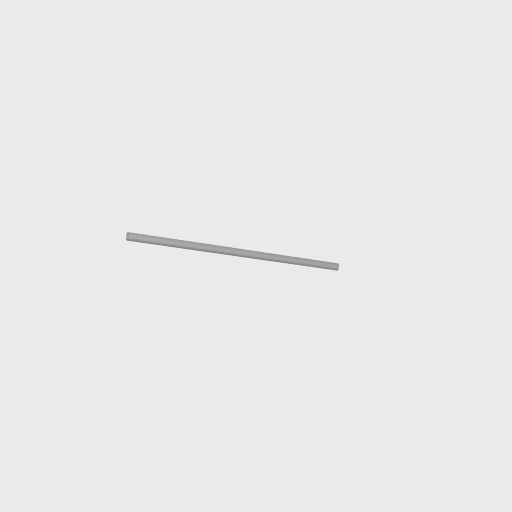
Part: AluminumTube8ID10OD300